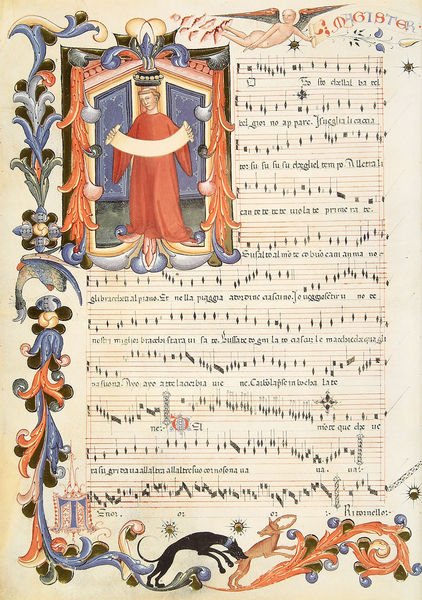
Titel: Codex Squarcialupi
Künstler: Squarcialupi Codex Meister
Institution: Florenz, Bibliotheca Medicea Laurenziana
Schlagwörter: blau, flügel, mann, grün, blumen, bunt, hund, hunde, rot, band, blatt, gesang, musik, pflanzen, engel, ranken, noten, floral, ornamente, buch, stern, seite, lilie, jagd, ranke, schnörkel, singen, fasan, hirsch, reh, mittelalter, blattwerk, mönch, heiliger, schriftrolle, miniatur, lied, akantus, buchmalerei, psalter, stundenbuch, illuminiert, magister, t, 1350, magsiter